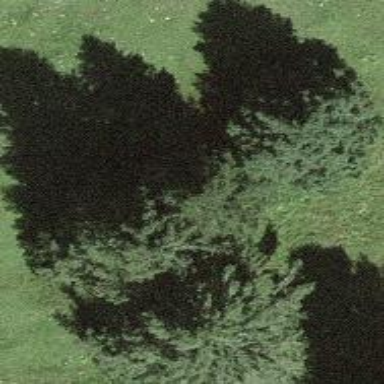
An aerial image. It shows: Beautiful tree in nature.